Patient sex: M
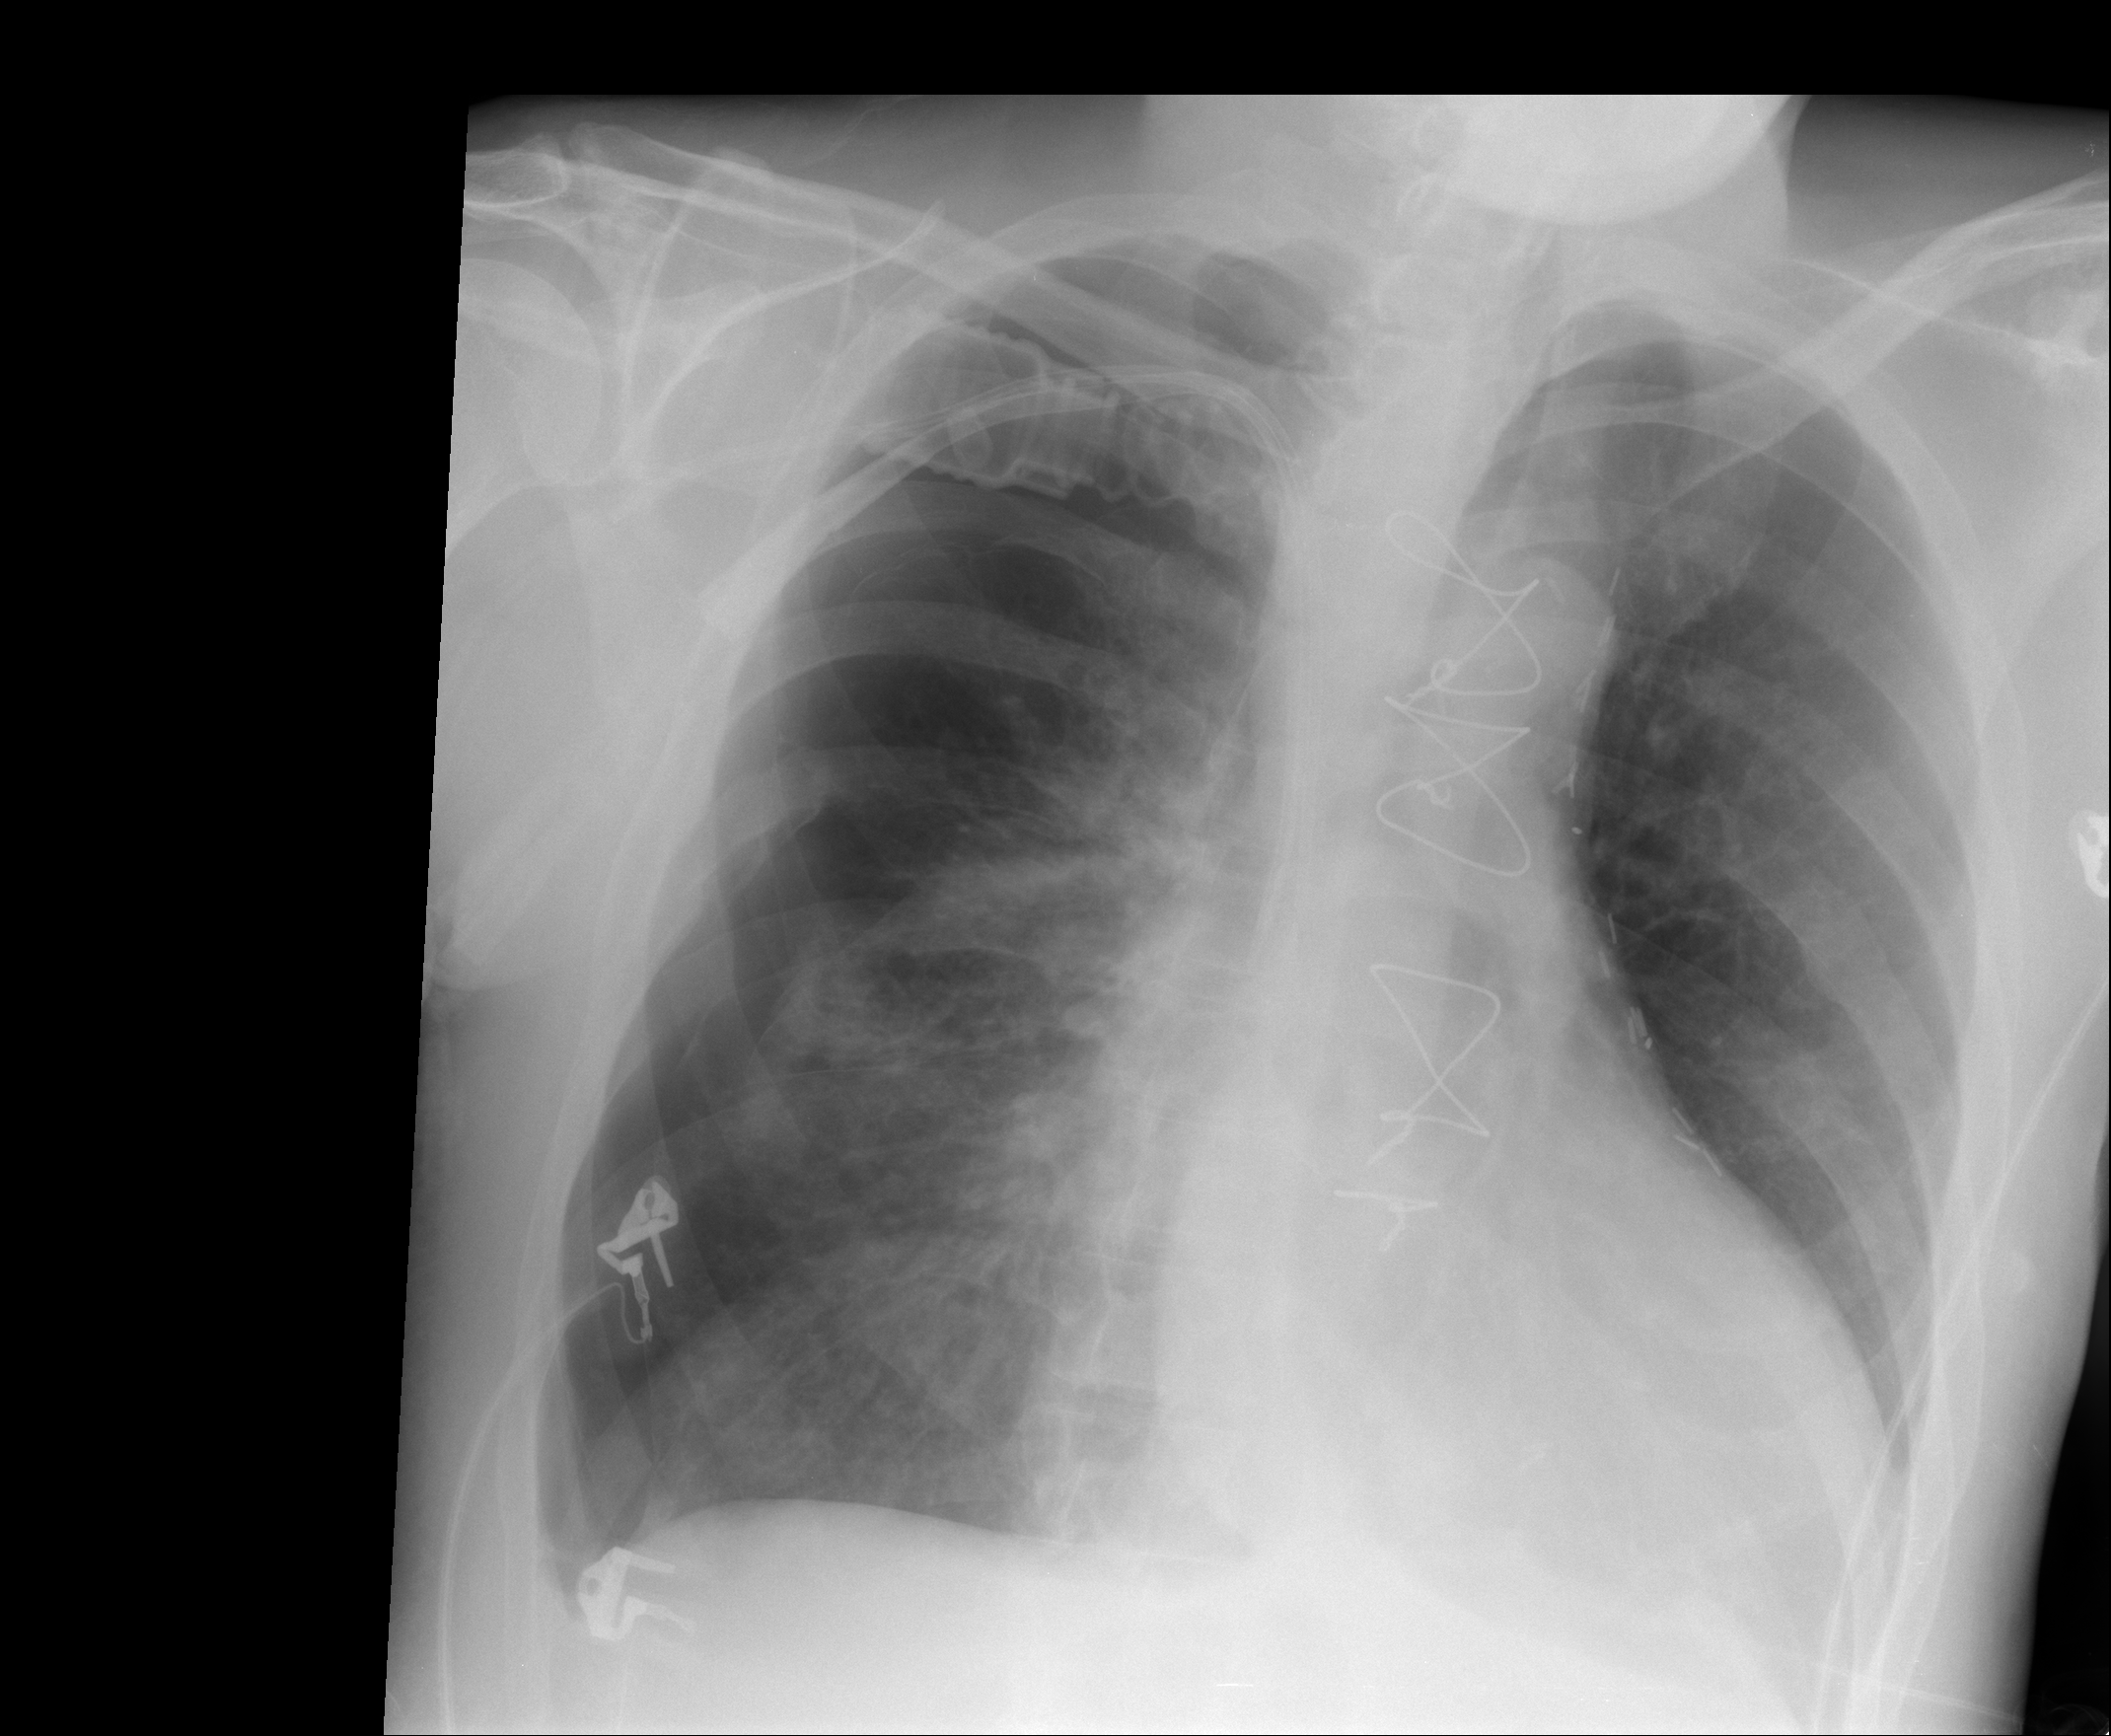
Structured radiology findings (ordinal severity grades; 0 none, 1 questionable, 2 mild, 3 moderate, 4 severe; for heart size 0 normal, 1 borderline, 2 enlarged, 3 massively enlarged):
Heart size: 2
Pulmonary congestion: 0
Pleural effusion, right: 0
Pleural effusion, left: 1
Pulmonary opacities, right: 0
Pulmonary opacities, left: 0
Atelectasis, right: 2
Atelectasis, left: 0